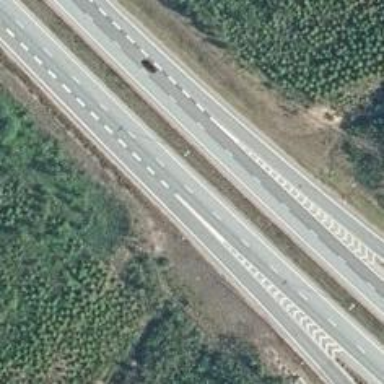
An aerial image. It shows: Motorway junction.